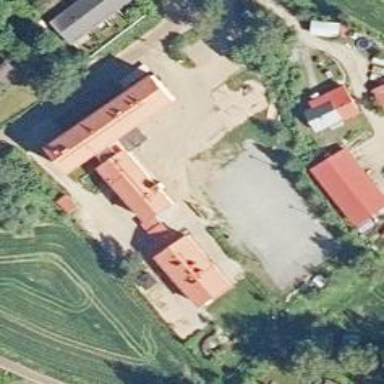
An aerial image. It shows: School.